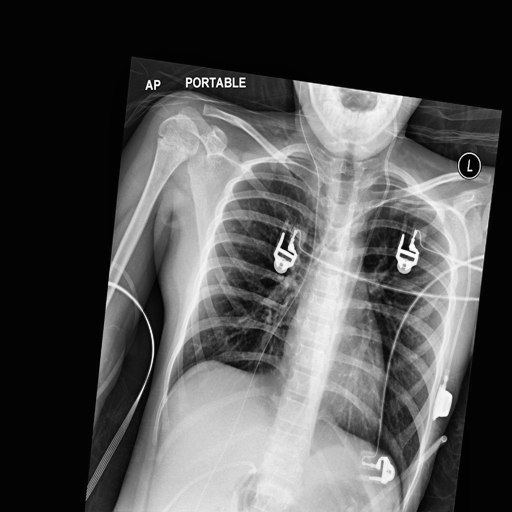
Finding: NORMAL